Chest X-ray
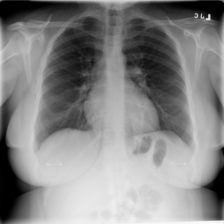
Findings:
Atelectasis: negative
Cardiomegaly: negative
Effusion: negative
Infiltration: negative
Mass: negative
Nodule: negative
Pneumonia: negative
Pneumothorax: negative
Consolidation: negative
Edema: negative
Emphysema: negative
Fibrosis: negative
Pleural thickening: negative
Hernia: negative